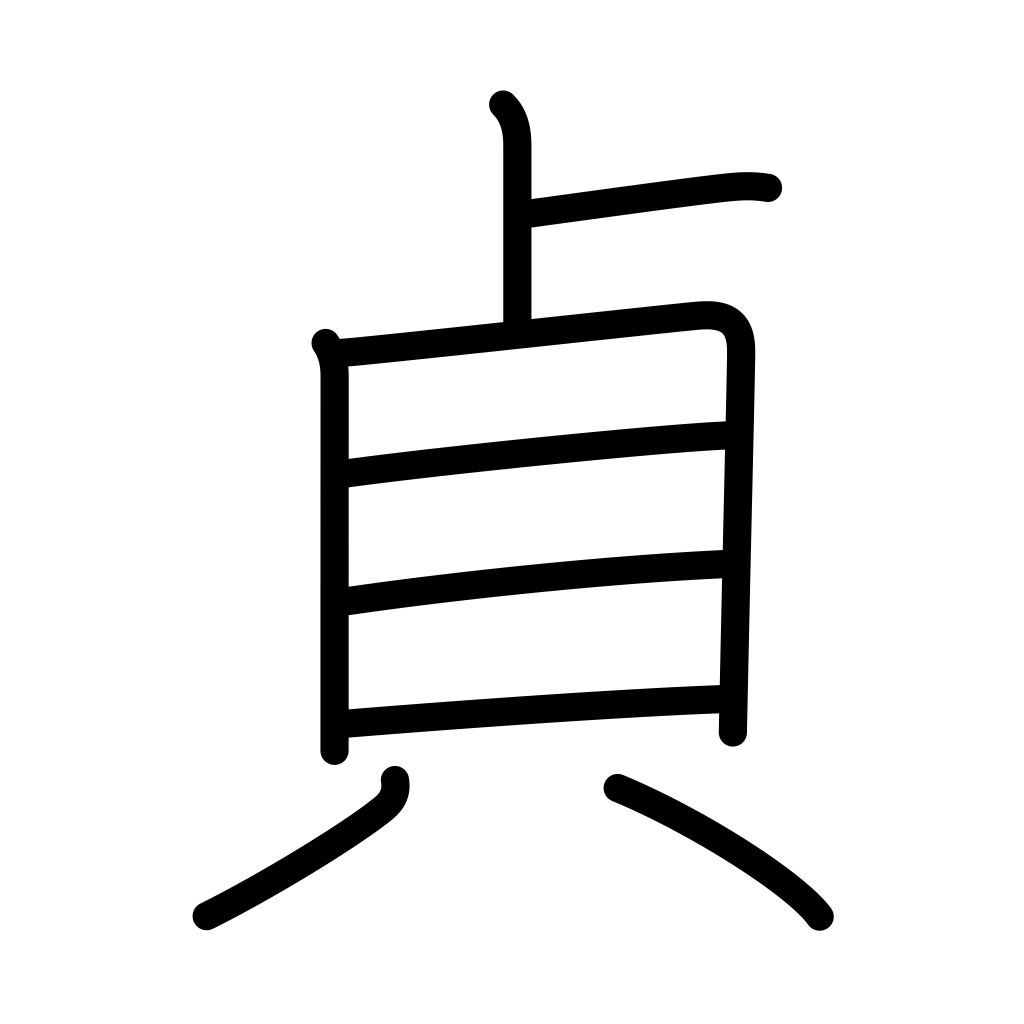
Meaning: upright, chastity, constancy, righteousness